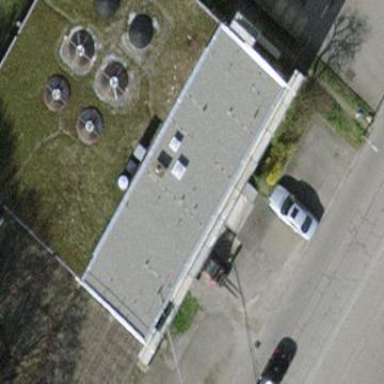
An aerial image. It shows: Industrial building.